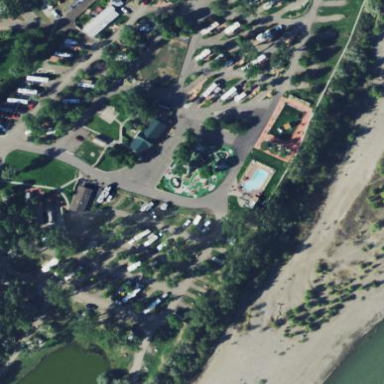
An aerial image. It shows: Campsite for tourism.